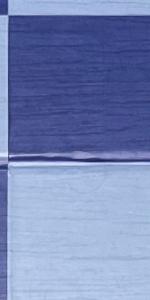
Label: Empty